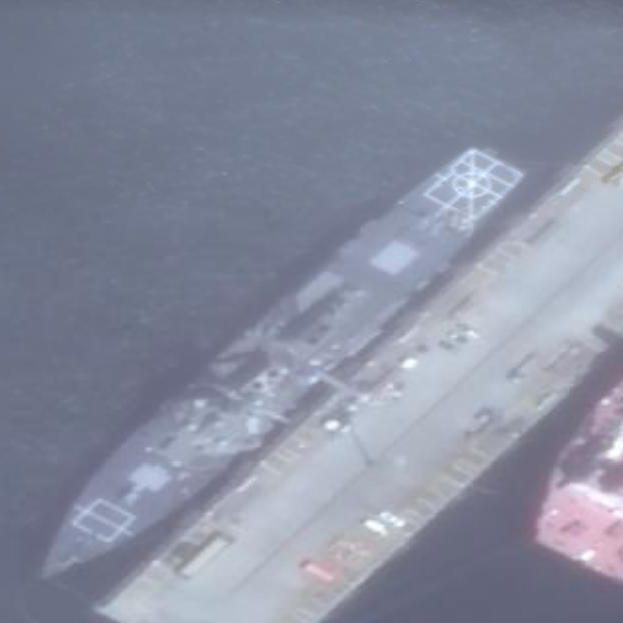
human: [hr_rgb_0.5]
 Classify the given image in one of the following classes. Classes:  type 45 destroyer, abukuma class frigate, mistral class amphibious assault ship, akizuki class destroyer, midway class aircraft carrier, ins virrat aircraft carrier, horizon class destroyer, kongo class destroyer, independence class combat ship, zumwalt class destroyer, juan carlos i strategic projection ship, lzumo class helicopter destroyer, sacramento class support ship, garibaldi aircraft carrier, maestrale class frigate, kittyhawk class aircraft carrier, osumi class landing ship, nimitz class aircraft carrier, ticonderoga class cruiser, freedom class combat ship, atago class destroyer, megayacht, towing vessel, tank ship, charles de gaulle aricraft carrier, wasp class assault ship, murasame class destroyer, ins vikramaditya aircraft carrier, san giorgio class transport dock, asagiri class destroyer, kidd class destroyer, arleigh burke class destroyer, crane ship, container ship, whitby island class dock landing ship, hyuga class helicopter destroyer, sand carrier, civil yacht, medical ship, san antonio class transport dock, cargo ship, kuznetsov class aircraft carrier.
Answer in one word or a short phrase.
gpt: Arleigh Burke class destroyer